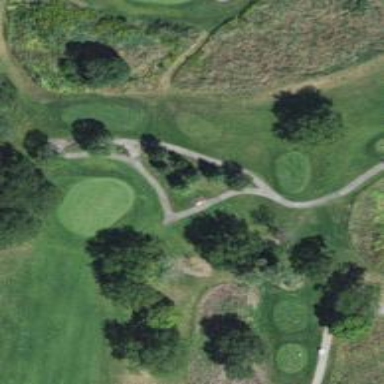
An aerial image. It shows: Path used for both walking and golf.